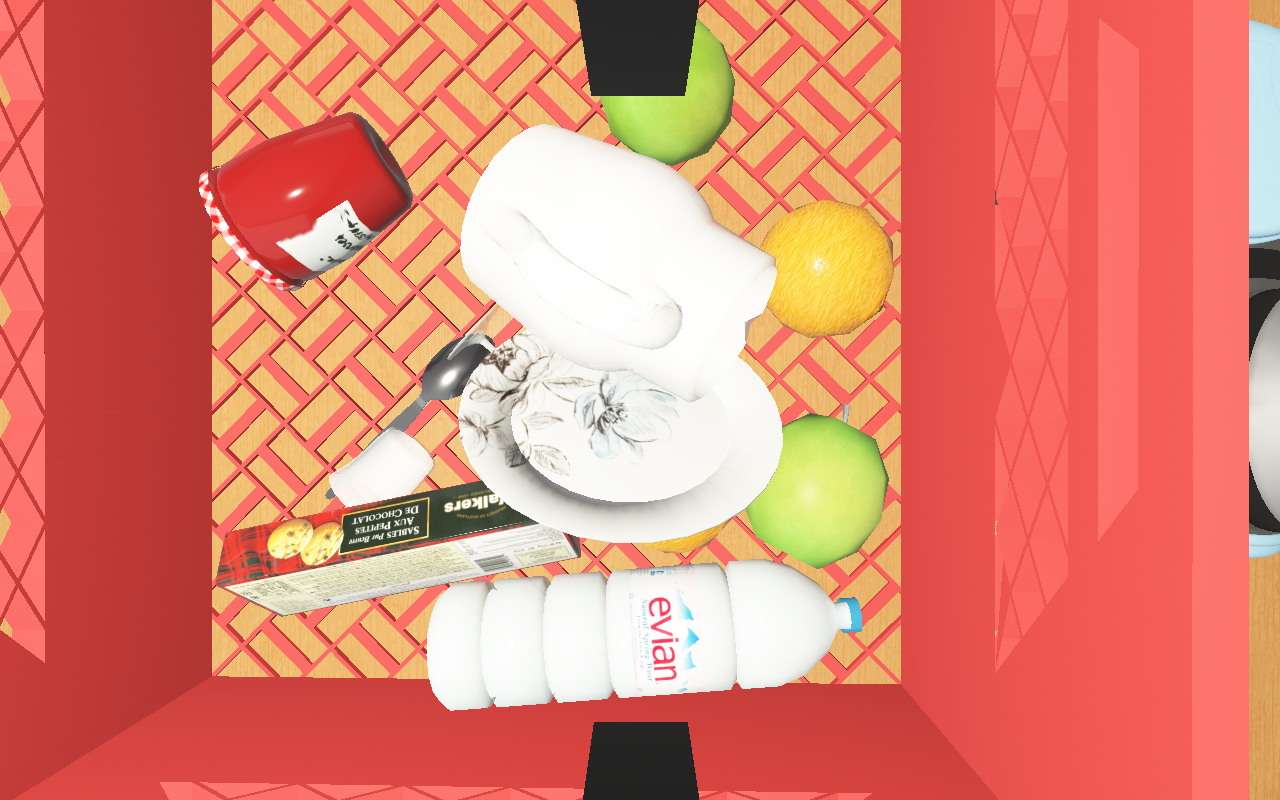
Objects in the scene:
carafe
water bottle
apple
apple
orange
orange
spoon
plate
wineglass
cereal box
cereal box